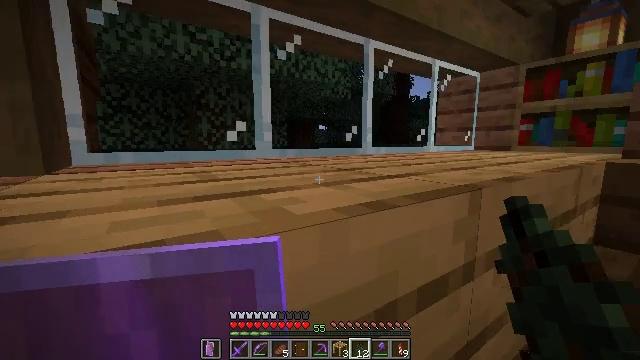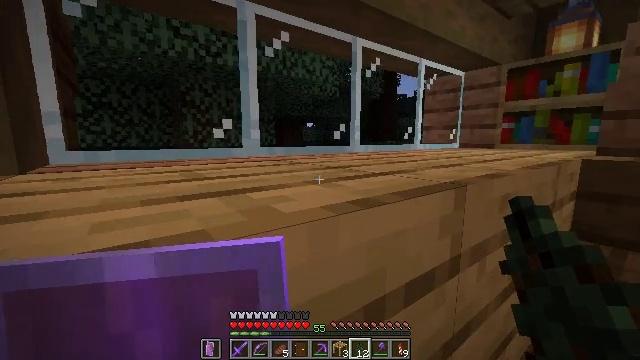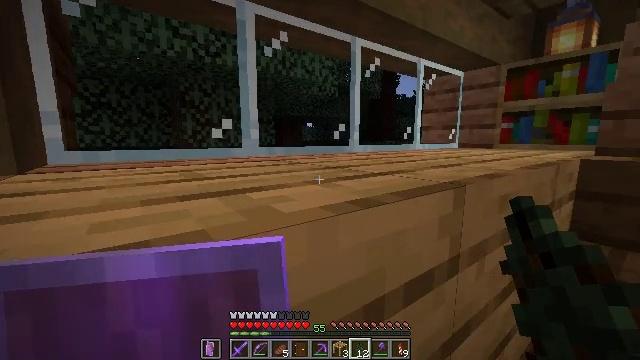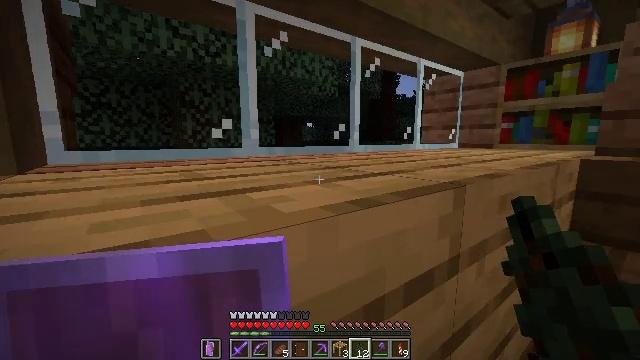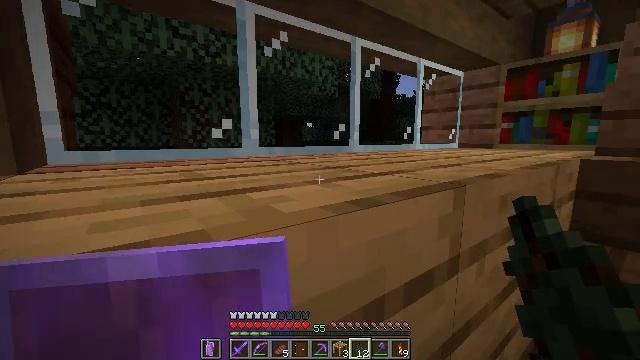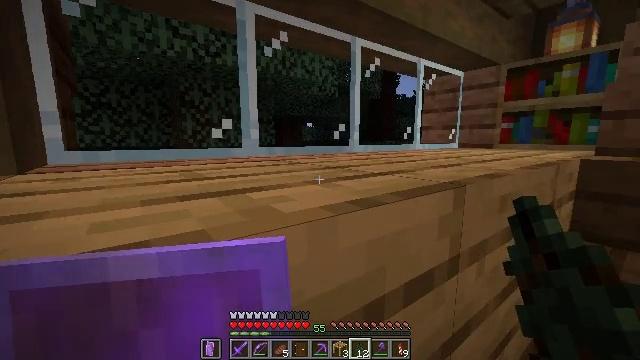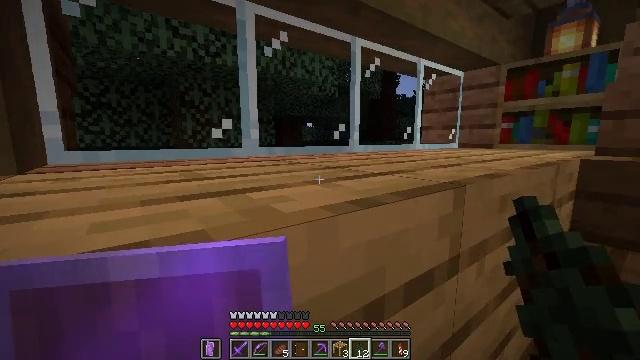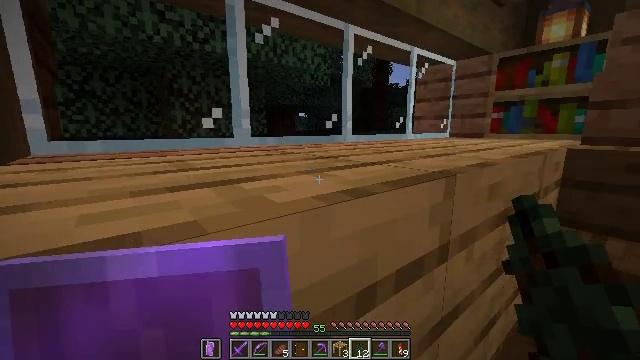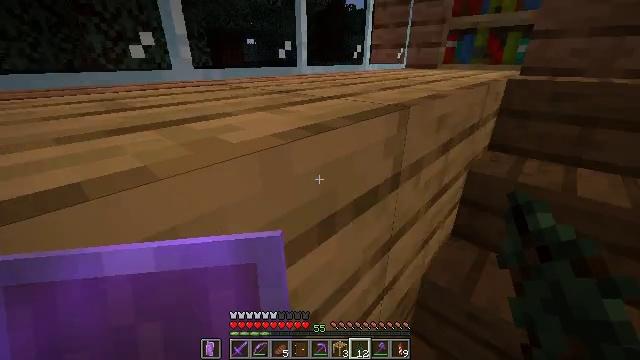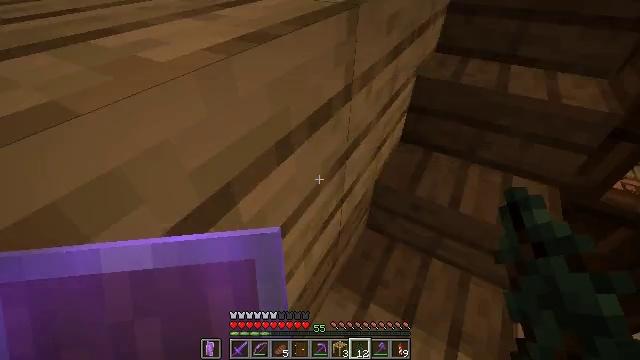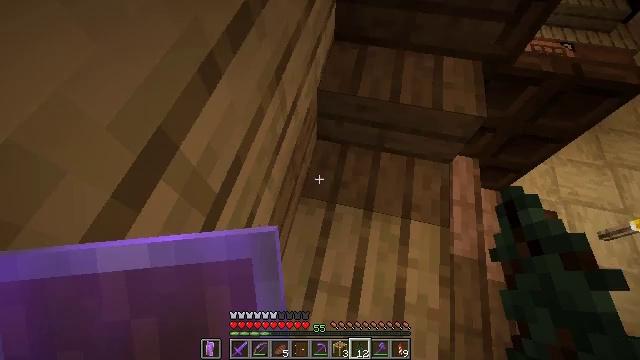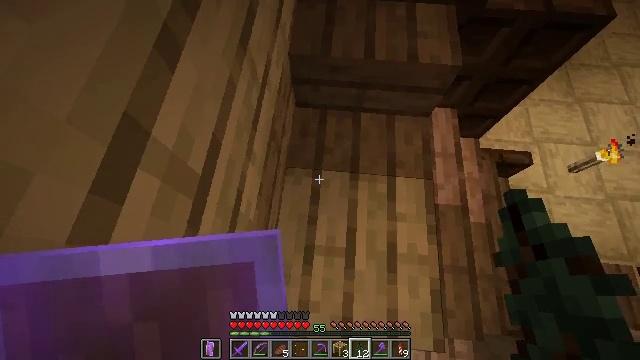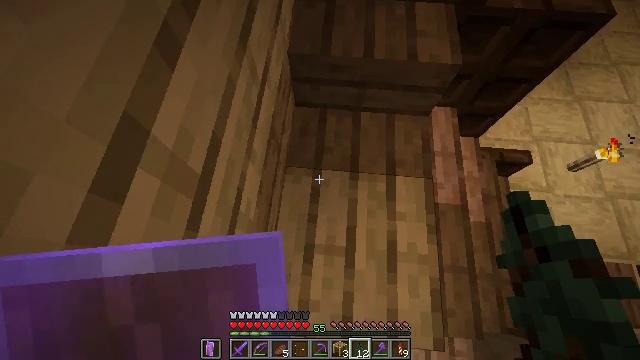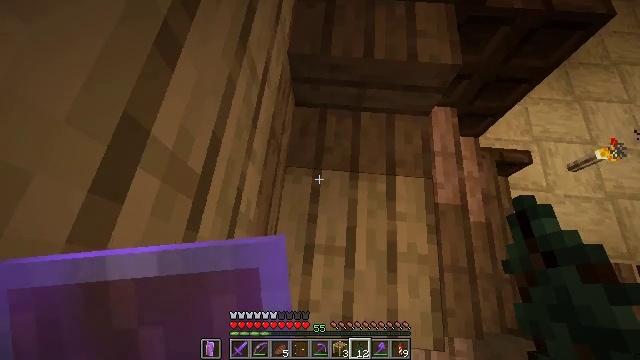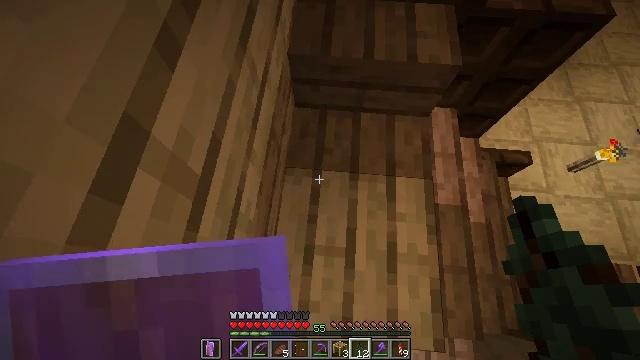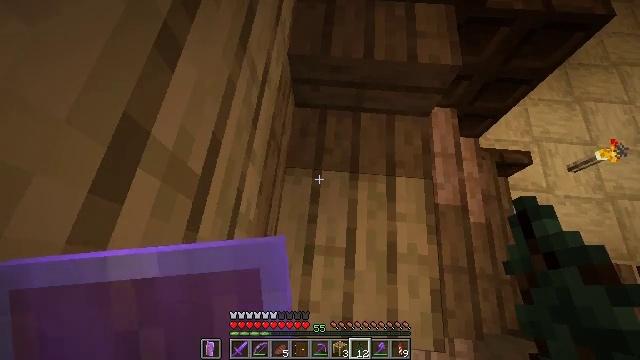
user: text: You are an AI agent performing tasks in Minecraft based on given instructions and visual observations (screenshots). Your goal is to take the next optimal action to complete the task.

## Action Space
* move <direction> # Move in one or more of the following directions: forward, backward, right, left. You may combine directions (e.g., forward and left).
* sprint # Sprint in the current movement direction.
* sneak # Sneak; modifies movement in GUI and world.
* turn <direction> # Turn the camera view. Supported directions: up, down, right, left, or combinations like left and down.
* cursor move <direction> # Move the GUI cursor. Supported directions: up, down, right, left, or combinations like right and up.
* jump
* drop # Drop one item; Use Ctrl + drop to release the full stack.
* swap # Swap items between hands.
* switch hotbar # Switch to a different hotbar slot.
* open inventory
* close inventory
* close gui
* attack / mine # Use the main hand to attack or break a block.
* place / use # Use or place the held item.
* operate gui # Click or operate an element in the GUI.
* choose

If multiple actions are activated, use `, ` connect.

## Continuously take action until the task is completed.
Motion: motion action
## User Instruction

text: Mine the brown shulker box.
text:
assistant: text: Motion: turn right
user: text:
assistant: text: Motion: no_op
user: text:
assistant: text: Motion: no_op
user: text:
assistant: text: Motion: no_op
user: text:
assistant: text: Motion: no_op
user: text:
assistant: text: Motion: no_op
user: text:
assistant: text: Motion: turn right and down
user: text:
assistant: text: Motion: turn right and down
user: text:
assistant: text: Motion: turn right and down
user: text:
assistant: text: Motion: turn right and down
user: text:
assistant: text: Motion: turn right and down
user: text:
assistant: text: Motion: no_op
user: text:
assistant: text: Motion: no_op
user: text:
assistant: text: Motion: no_op
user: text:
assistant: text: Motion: no_op
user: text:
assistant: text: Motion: no_op
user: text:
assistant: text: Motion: no_op
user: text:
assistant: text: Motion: no_op
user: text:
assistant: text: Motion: no_op
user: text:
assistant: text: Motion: no_op
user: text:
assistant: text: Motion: no_op
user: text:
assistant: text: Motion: no_op
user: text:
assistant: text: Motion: no_op
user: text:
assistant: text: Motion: no_op
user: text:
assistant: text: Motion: no_op
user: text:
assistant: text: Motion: turn left and up
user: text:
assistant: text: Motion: turn left and up
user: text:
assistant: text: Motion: turn left and up
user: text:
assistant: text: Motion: turn left and up
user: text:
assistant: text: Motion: turn left and up